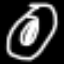
Label: donut